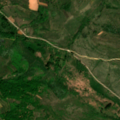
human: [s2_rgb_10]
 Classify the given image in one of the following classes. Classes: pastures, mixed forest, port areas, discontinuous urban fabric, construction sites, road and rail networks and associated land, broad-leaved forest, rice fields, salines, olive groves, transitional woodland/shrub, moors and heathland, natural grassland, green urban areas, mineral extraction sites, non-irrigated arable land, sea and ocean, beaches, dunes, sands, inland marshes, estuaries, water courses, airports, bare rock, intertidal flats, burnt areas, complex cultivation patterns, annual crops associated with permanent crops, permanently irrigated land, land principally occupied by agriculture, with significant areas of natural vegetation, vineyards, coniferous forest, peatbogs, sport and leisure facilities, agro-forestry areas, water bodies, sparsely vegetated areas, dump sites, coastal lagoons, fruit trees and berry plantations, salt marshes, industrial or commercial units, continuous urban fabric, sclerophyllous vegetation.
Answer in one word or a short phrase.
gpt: pastures, complex cultivation patterns, land principally occupied by agriculture, with significant areas of natural vegetation, transitional woodland/shrub